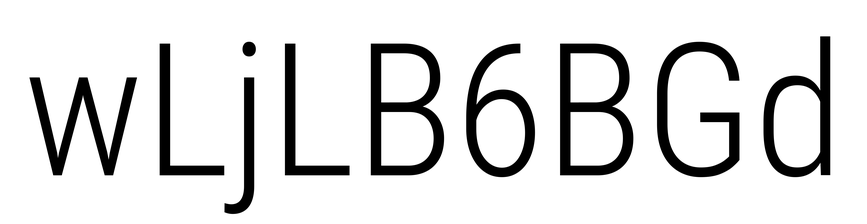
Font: Roboto_Condensed_Light